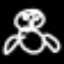
Label: frog